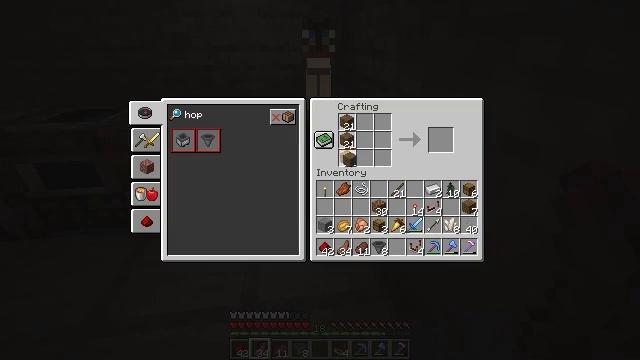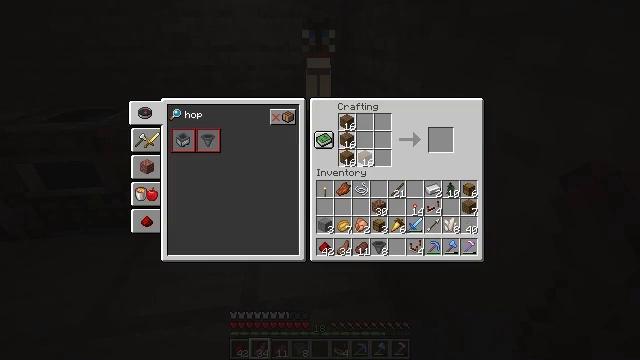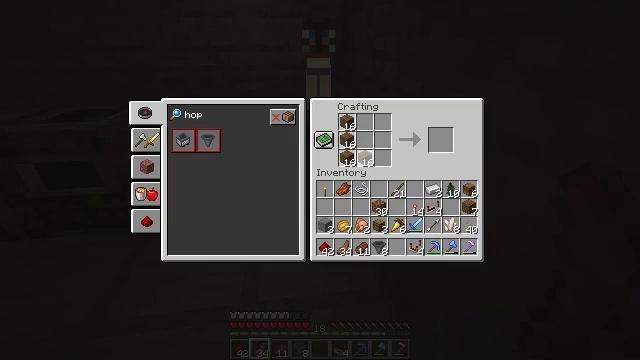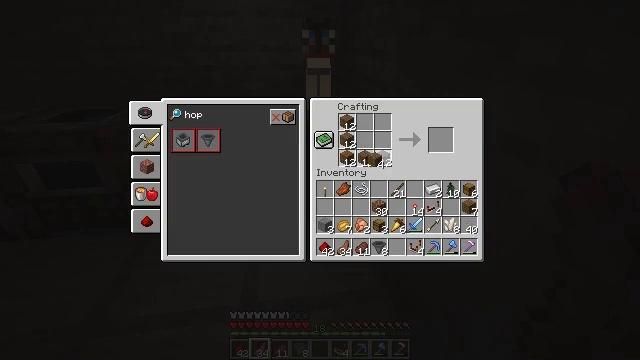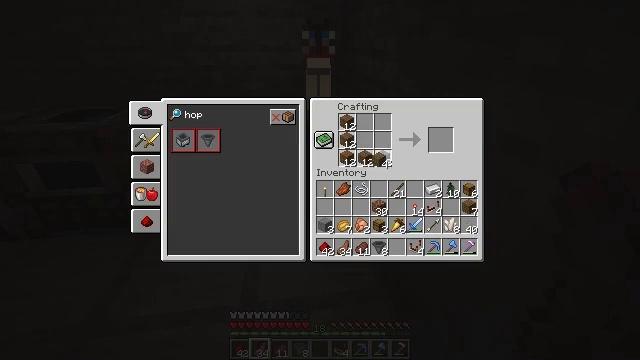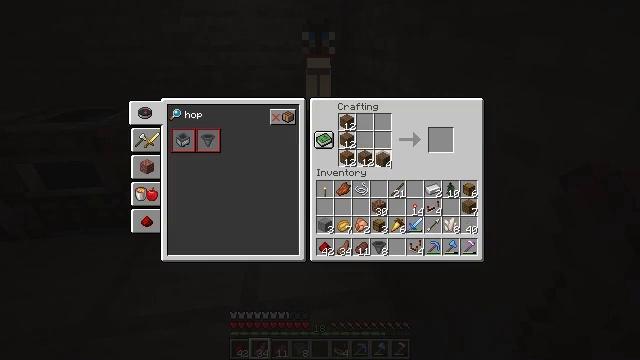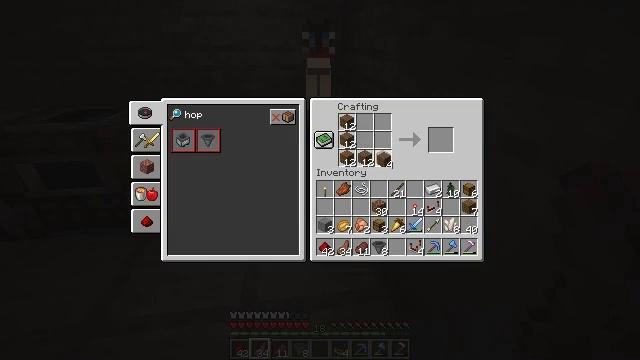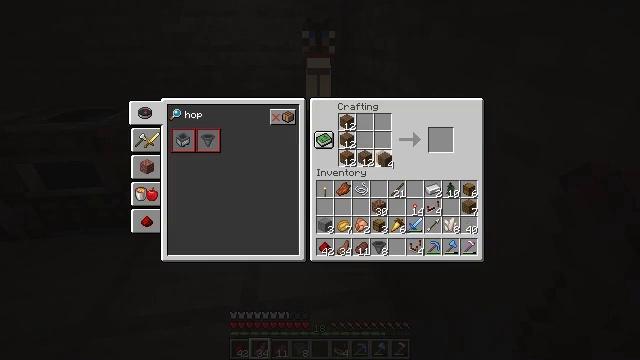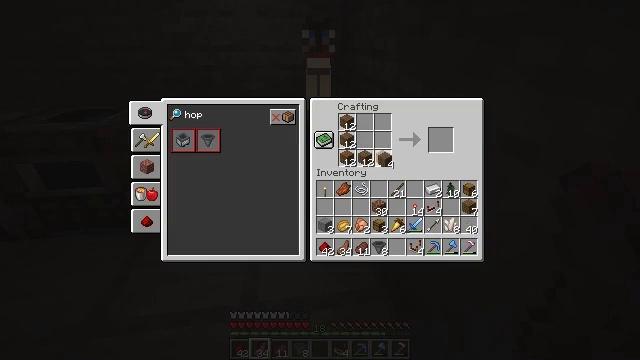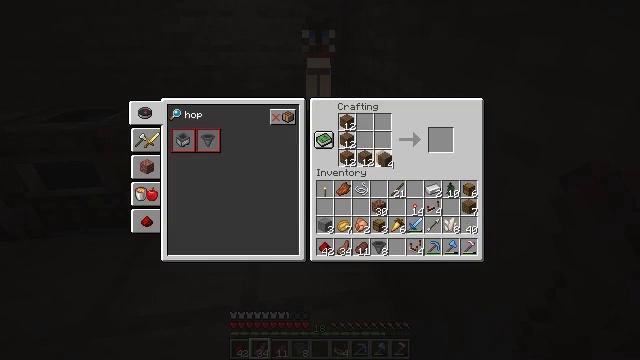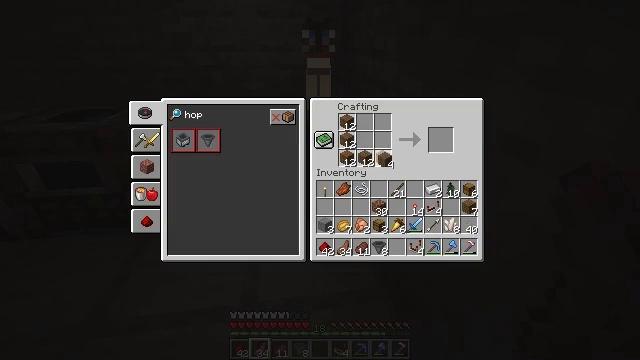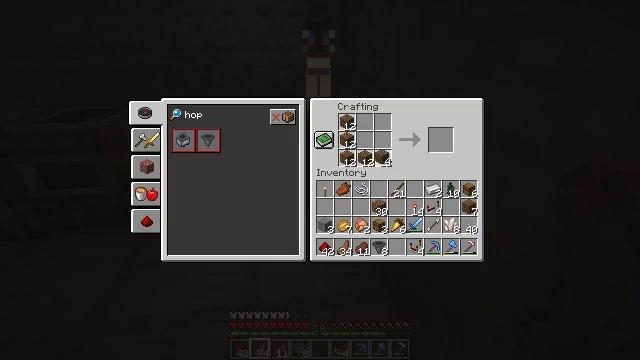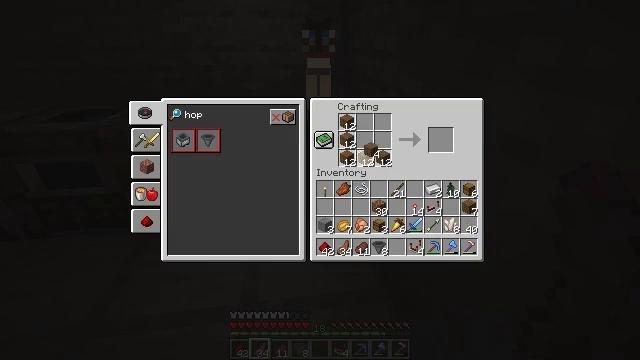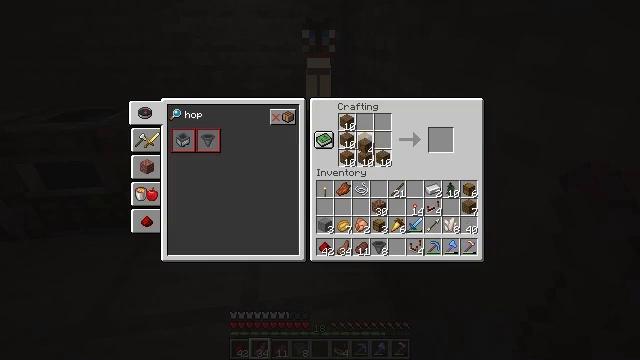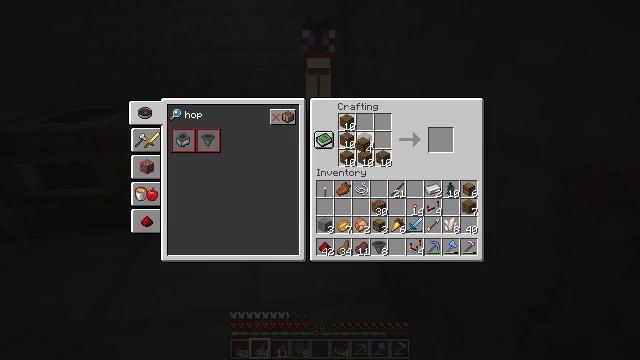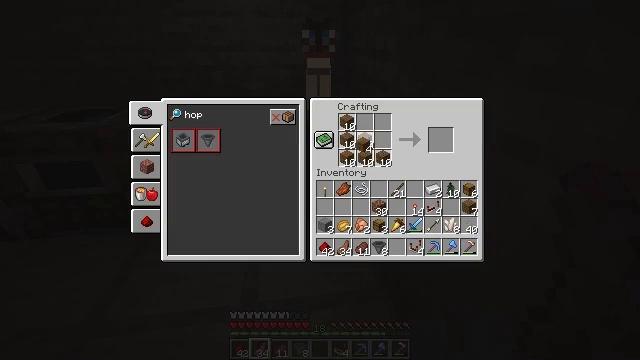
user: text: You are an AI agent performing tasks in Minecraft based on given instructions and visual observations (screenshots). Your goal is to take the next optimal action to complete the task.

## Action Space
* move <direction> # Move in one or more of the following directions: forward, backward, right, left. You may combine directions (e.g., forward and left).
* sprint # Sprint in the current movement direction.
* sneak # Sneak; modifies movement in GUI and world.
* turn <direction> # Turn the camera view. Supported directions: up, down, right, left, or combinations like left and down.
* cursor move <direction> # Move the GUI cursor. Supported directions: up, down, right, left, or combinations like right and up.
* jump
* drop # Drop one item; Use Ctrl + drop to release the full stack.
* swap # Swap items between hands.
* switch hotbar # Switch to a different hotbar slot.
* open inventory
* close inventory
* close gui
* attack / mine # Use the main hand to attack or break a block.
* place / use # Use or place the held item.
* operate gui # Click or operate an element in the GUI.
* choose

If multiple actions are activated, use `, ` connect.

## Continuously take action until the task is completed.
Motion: motion action
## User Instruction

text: Use the crafting grid to obtain spruce stairs from planks.
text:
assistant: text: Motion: sprint, turn right, attack / mine
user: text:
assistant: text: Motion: sprint, turn right, attack / mine
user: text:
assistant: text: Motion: sprint, attack / mine
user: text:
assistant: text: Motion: sprint, attack / mine
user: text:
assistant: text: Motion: sprint, attack / mine
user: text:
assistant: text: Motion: sprint, attack / mine
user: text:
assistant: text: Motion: sprint, attack / mine
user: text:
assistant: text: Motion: sprint, attack / mine
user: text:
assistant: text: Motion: sprint, attack / mine
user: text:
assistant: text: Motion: sprint, attack / mine
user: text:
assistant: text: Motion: sprint, attack / mine
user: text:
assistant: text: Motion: sprint, turn left, attack / mine
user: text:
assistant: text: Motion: sprint, attack / mine
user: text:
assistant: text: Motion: sprint, attack / mine
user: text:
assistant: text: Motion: sprint, attack / mine
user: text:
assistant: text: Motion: sprint, attack / mine
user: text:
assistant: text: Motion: sprint, attack / mine
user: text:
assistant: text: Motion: sprint, attack / mine
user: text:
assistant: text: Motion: sprint, attack / mine
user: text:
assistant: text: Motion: sprint, attack / mine
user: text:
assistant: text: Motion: sprint, attack / mine
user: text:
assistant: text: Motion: sprint
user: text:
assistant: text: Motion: sprint
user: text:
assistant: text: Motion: turn right
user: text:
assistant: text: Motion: no_op
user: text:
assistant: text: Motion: turn right
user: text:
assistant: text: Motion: turn right
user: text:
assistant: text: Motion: turn right
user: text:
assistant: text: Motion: no_op
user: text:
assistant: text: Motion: no_op